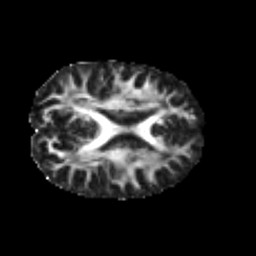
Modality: FA
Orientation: axial
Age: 28
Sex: male
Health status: healthy